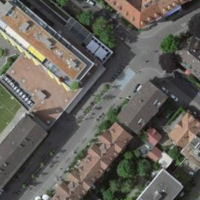
EUNIS habitat code: 54
Species observed at this site:
Sturnus vulgaris
Passer domesticus
Symphoricarpos albus